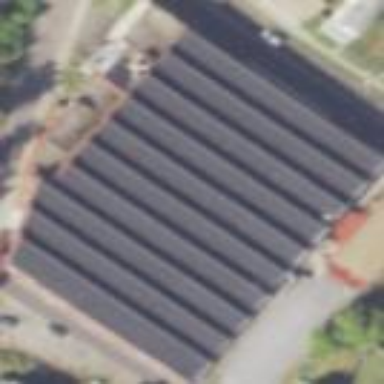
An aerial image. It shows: Storage rental shop.